Aerial crown-view tile of a tropical tree (Barro Colorado Island, Panama), acquired 20240611:
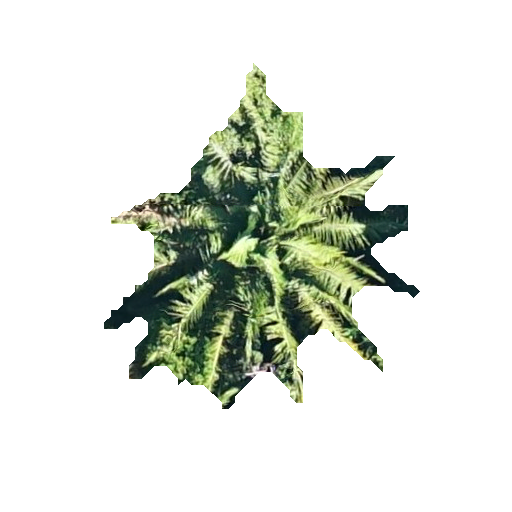
Species: Attalea butyracea
GBIF accepted scientific name: Attalea butyracea
Crown area: 82.693 m²